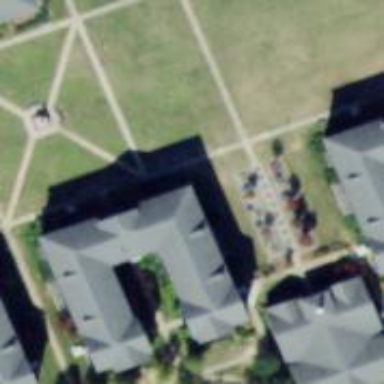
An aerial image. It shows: Dormitory building.